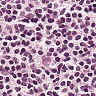
Metastatic tissue present: no